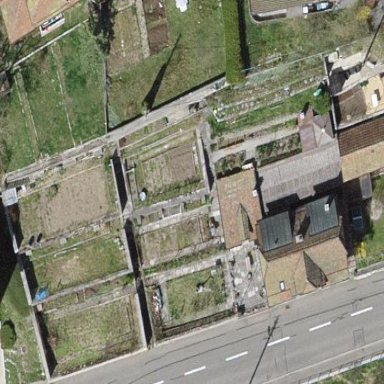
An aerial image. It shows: Area designated for allotments.